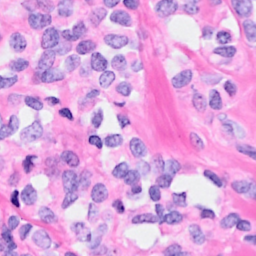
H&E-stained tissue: Breast